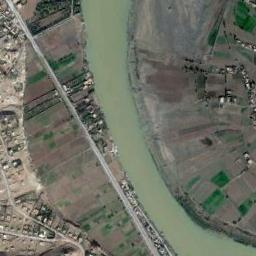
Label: river